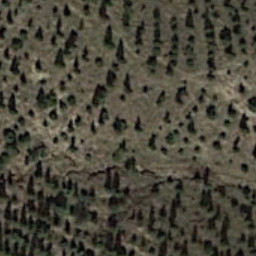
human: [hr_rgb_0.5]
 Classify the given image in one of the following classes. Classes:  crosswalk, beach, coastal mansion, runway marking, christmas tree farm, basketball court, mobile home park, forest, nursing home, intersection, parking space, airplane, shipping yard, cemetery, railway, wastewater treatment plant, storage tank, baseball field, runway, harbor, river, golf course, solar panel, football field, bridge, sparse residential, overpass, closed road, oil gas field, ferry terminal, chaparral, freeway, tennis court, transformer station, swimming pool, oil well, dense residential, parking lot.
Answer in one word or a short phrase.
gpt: christmas tree farm